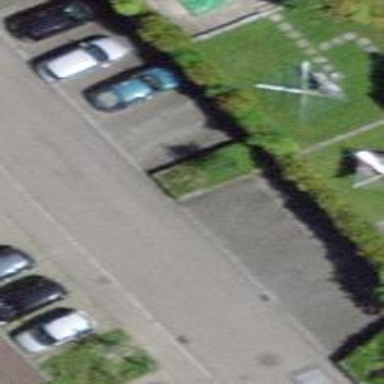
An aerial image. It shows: Group of garages.